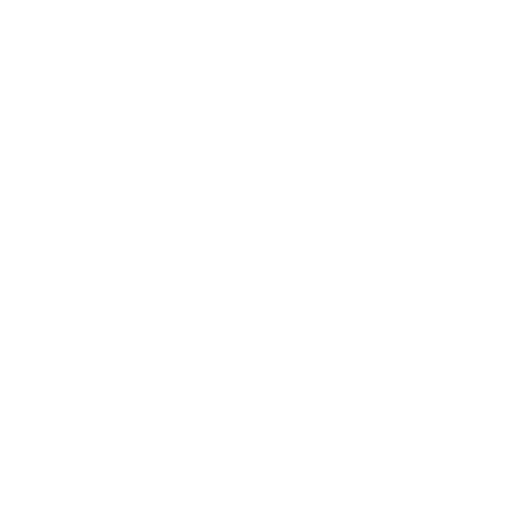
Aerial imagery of cape in Alaska named Rock Point containing only unknown